Question: How we can select the value of an '<option>' in '<select>' by using 'text' in
'<option value="123">text<option>'
Here is the xpath,by using this i'm able to check that there is a option in '<select>' witch contains ''text''
> string xpath = "//*[contains(@name,
'selectname')]/option[contains(translate(text(), "
+ "'ABCDEFGHIJKLMNOPQRSTUVWXYZ', 'abcdefghijklmnopqrstuvwxyz'), 'text')]";
Here is the html
'''
<select name="selectname">
<option value="'123'">text</option>
<option value="456">text</option>
</select>
'''
I want to get the value '123' by using same xpath which first check that there is a option witch contains some ie 'text' and get the value ie '123'.

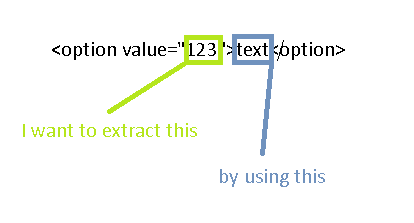
Answer: '''
var doc = new HtmlAgilityPack.HtmlDocument();
HtmlAgilityPack.HtmlNode.ElementsFlags.Remove("option");
doc.LoadHtml(html);
var values = doc.DocumentNode.SelectNodes("//select[@name='selectname']/option")
.Where(o => o.InnerText=="text")
.Select(o => o.Attributes["value"].Value)
.ToList();
'''